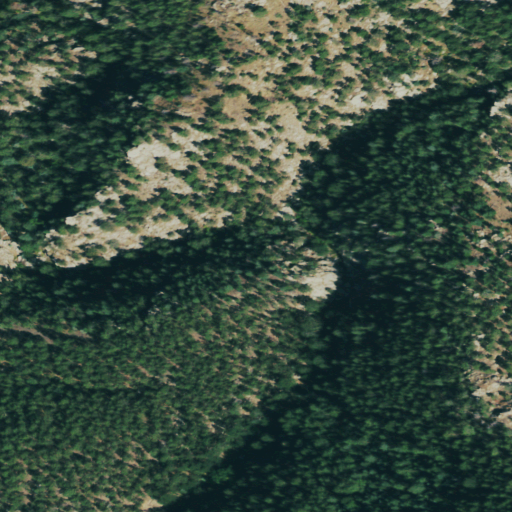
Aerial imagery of valley in Colorado named Saddle Notch Gulch containing evergreen forest and shrub